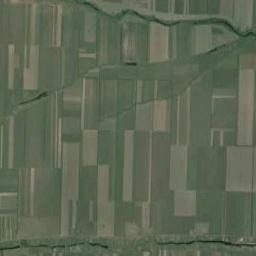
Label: rectangular_farmland